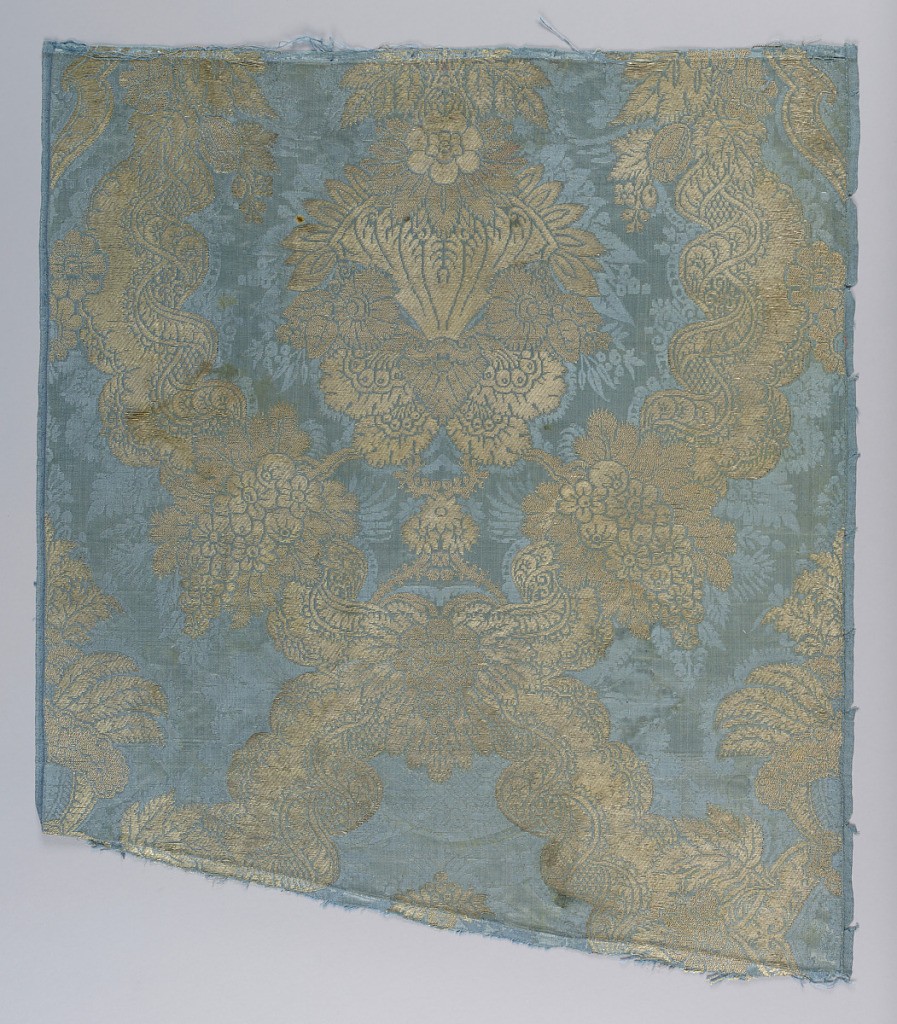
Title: Textile
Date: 18th century
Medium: silk, metallic thread Technique: satin damask with discontinuous supplementary weft patterning (brocaded)
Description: Large scale design, symmetrical around the center line of the fabric. A heavy floral form enclosed within an ogival framework of twisted ribbons and flowers. In gold on a medium blue damask ground.